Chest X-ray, PA view. Patient: 56 years old, sex M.
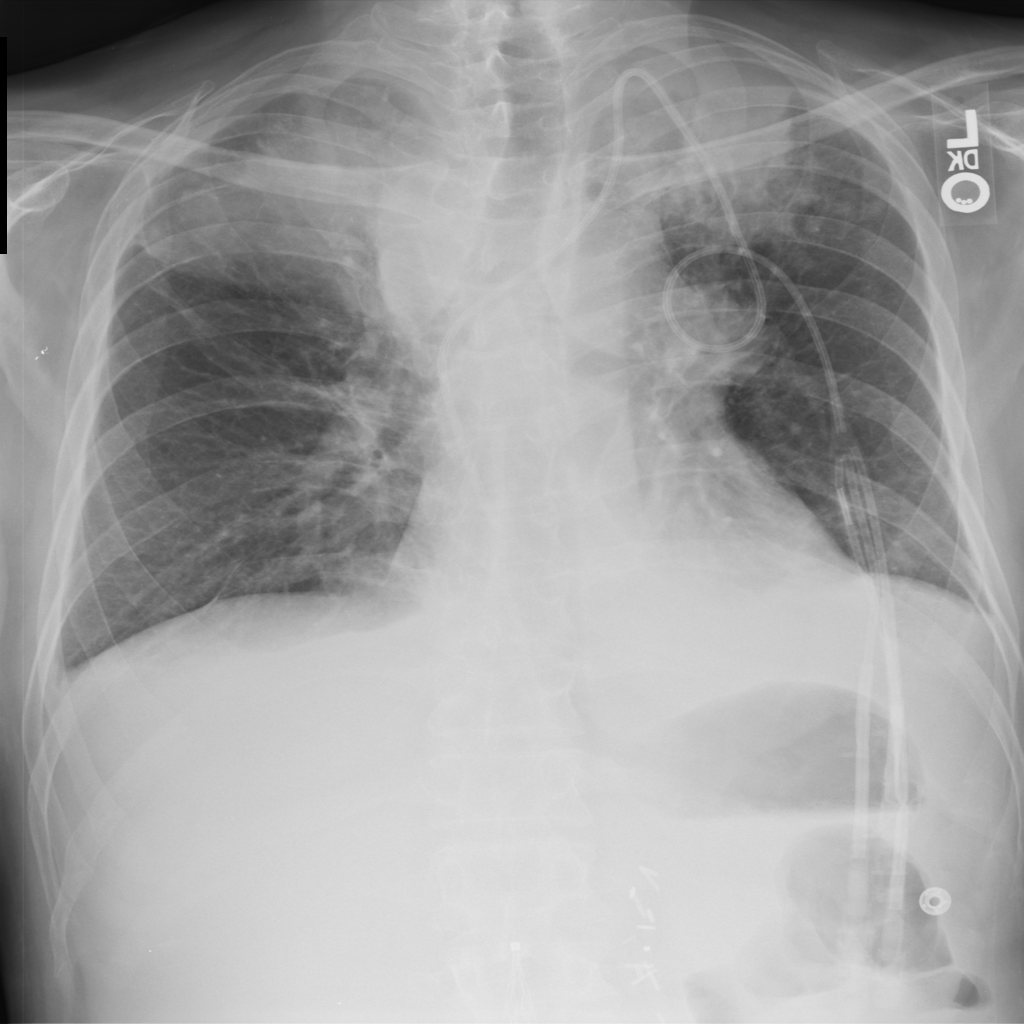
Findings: Atelectasis, Mass